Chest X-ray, PA view. Patient: 63 years old, sex M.
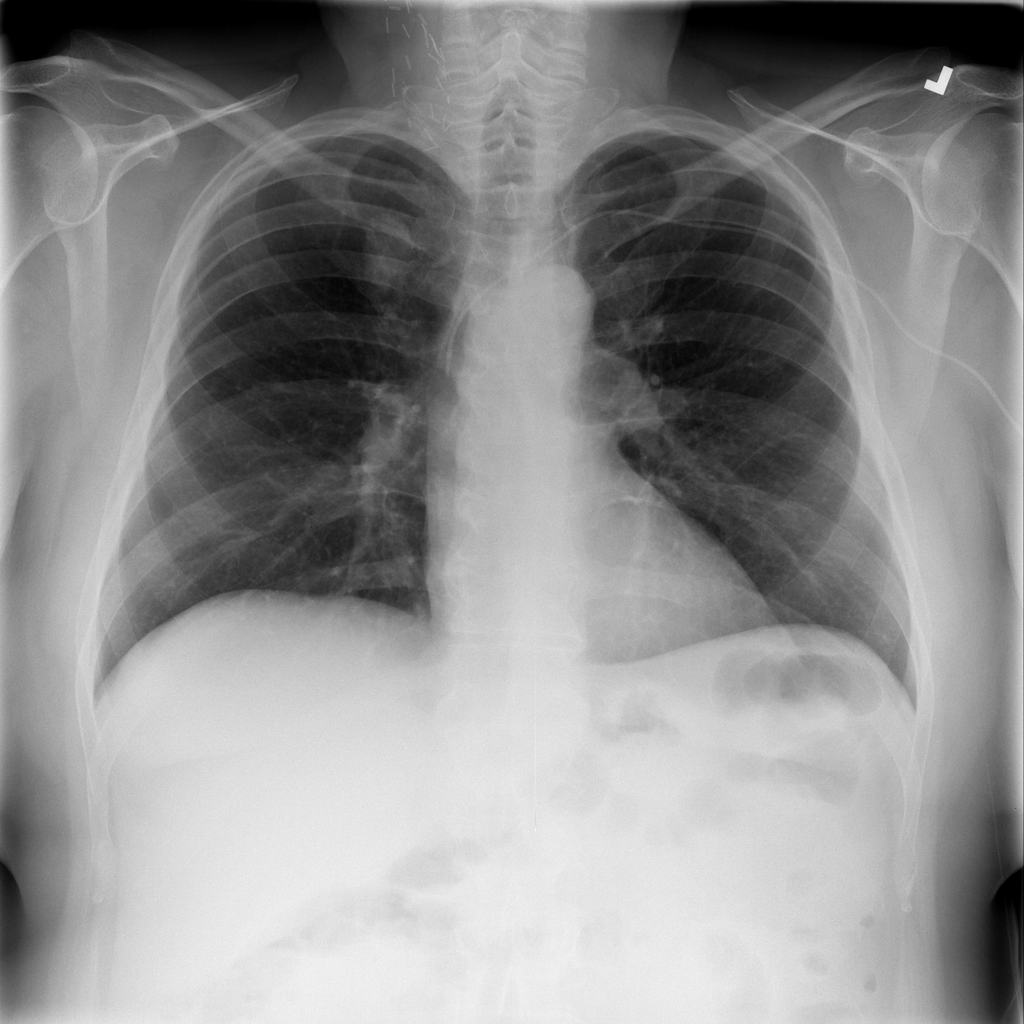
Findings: No Finding